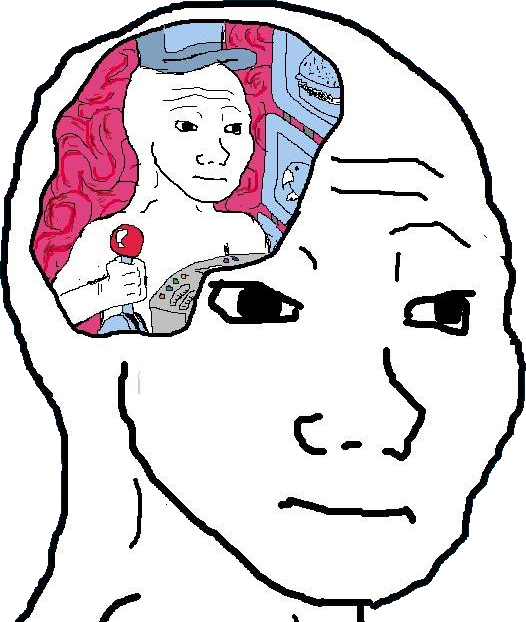
Label: 5_Brainiak